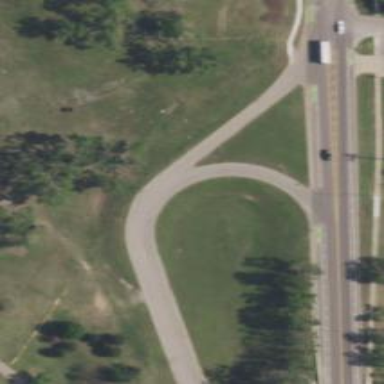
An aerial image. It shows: Secondary link road.